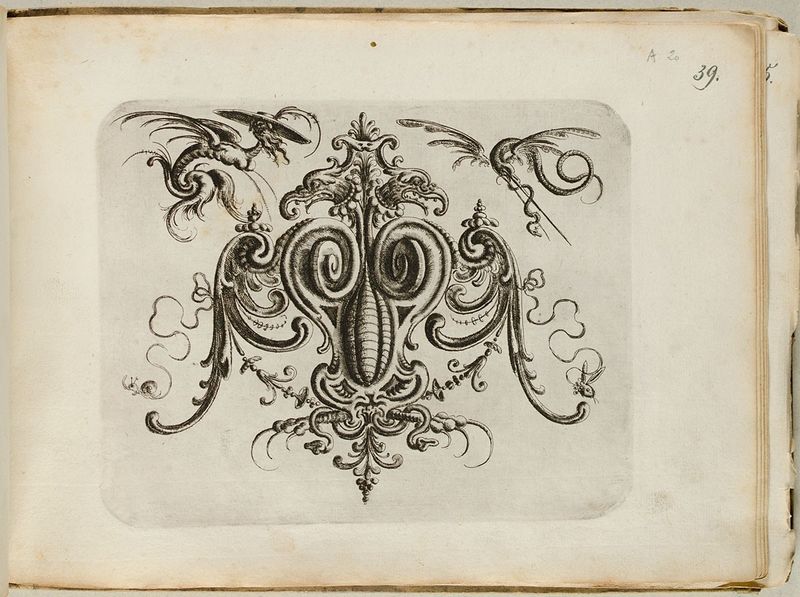
Titel: Groteskes Ornament mit Knorpelwerk, Blatt aus dem 'Neuw Grotteßken Buch'
Künstler: Christoph Jamnitzer
Standort: Hamburg
Institution: Museum für Kunst und Gewerbe Hamburg
Schlagwörter: dunkel, vogel, grau, hell, schwarz, skizze, weiss, blüten, ornament, band, barock, federn, rahmen, auge, blatt, rokoko, ranken, papier, schnabel, grafik, graphik, rand, symmetrie, dekor, ornamente, fotografie, photographie, druck, druckgraphik, schwarz-weiß, druckgrafik, radierung, drcuk, gestalten, schnörkel, voluten, fabelwesen, greif, volute, insekt, bänder, nummerierung, kupferstich, ungeheuer, drachen, nummer, monster, groteske, vogelköpfe, fabeltier, fabeltiere, schwazr, gerippt, zwitterwesen, monstrum, kakao, knorpelwerk, reproduktionen, 39, druckerzeugnisse, ornamentstich, vorlageblätter, kako